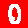
Digit: 0